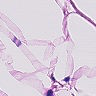
Metastatic tissue present: no